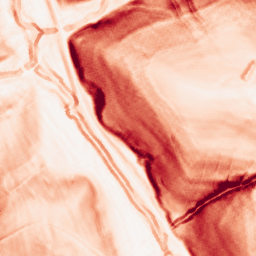
Category: morphological
Decomposition family: morphological_gradient
Decomposition parameters: size: 3
shape: diamond
Upsampling method: regularized
Upsampling parameters: scale: 4
lambda_reg: 0.001
Upsampling scale: 4